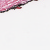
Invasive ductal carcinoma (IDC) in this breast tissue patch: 0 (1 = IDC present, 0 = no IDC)